Question: I have a problem on how to properly do a certain kind of action.
The image below shows a UIViewController, but the second part of the view is a custom UIView (the one with the profile pic, name and Show View button).
The subclassed UIView is allocated using this code:
'''
profileView = [[GPProfileView alloc] initWithFrame:CGRectMake(0, 0, self.view.frame.size.width, 70)];
profileView.myTripGradientColor = YES;
[self.view addSubview:profileView];
'''
The problem is of course, that the button on the UIView can't show any view, since it's only the UIViewController that can push another ViewController to the window(correct?).
The UIView is used in several places in the app and needs to be added easily and have the same behavior across the application.
This worked great until I added the button, and I'm starting to think I've made this wrong, and there has to be a better way to do it (maybe change the UIView to something else?).
I was thinking I should be able to call:
'''
self.superview
'''
And then somehow get the ViewController so I can push another ViewController into the view hierarchy, but nope.
Any suggestions and a tips on how to do this correctly?
UPDATE:
I have no idea on how to push another UIViewController from the button.
What should I do in this method when pressing the button in the UIView:
'''
- (void) showViewButtonTouched:(UIButton*)sender {
GPProfileSocialFriendsViewController *friendsSettings = [[GPProfileSocialFriendsViewController alloc] init];
}
'''
How do I push GPProfileSocialFriendsViewController?

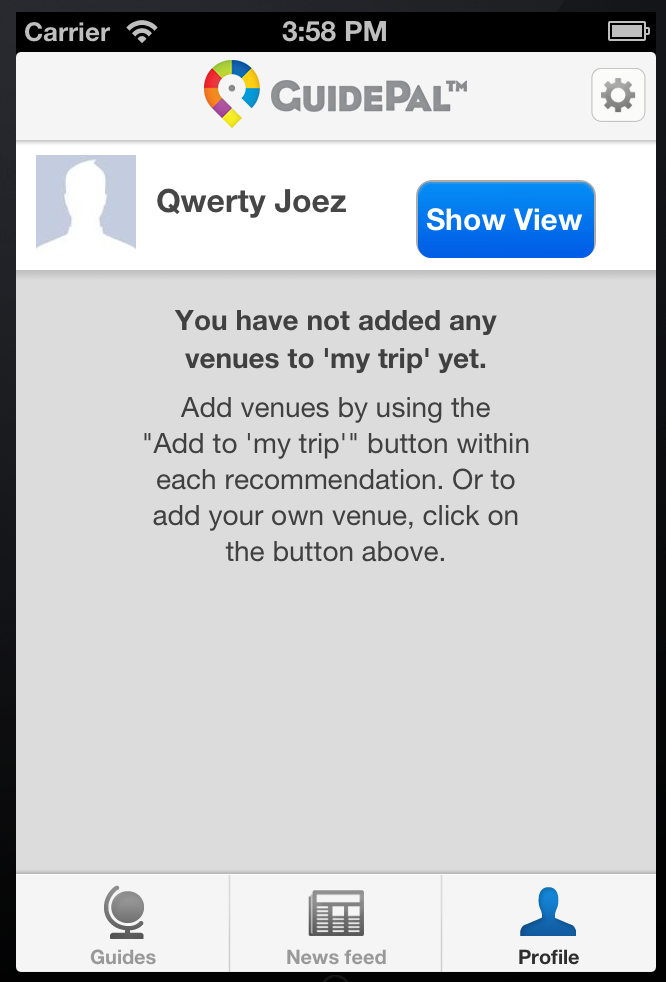
Answer: Your '- (void) showViewButtonTouched:(UIButton*)sender' method should be in your controller and would probably be better named '- (void) showView:(UIButton*)sender' or '- (void) showProfile:(UIButton*)sender' so it clearly denotes what it does (not how you got there).
It's not the view's responsibility to manage transitions from a state to another. If you move your method to your controller, your problem is no more (you can easily access 'self.navigationController' or push directly if you don't have an navigation controller like this:
'[self presentViewController:vcThatNeedsToBePushed animated:YES completion:nil];'